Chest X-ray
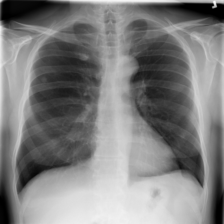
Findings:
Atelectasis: negative
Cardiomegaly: negative
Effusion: negative
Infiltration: negative
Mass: negative
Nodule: negative
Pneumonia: negative
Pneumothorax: negative
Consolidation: negative
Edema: negative
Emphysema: negative
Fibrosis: negative
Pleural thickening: negative
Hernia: negative